Interaction volume radius: 5 \u00c5
Interaction volume height: 10 \u00c5
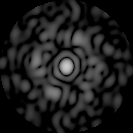
Disorder parameter: 0.8285